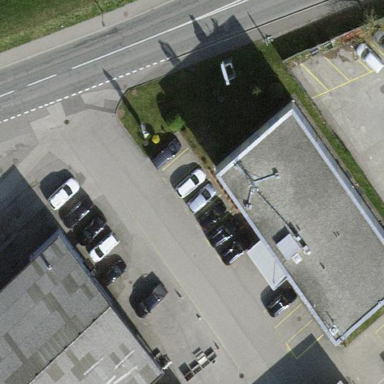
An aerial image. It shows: Street side parking area.